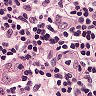
Metastatic tissue present: no